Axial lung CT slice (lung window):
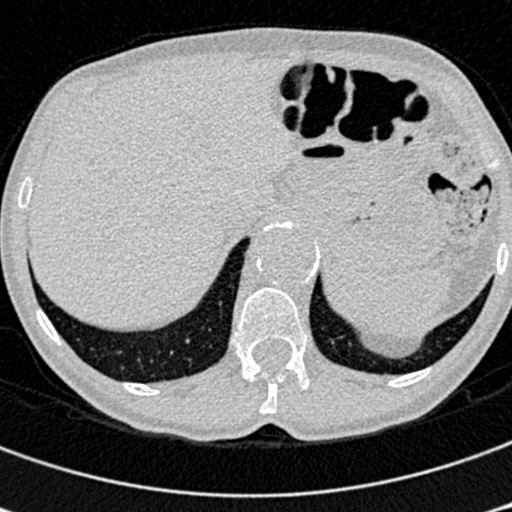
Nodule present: no